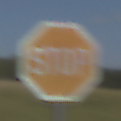
Verkehrszeichen: Stop
Umgebung: Outdoor, Nature
Tageszeit: Midday
Wetter: Clear
Licht: Natural
Jahreszeit: NotSpecified
Kontrast: HighContrast